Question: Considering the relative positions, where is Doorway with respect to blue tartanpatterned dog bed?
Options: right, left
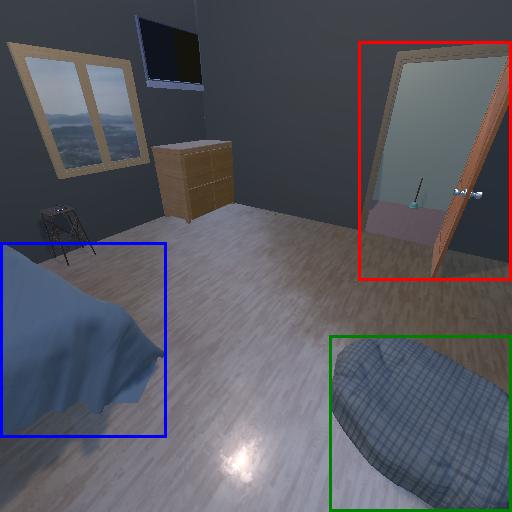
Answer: right